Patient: sex F, age 59
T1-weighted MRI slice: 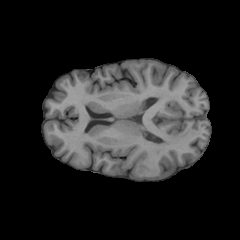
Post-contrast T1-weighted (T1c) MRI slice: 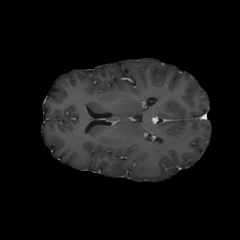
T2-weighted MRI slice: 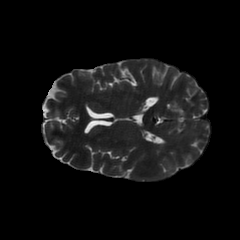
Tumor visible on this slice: no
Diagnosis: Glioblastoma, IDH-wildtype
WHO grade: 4